A scalogram of one vibration snapshot from a rotating bearing is shown, computed with a continuous wavelet transform. Classify the bearing condition as one of: normal, inner_race, outer_race, ball.
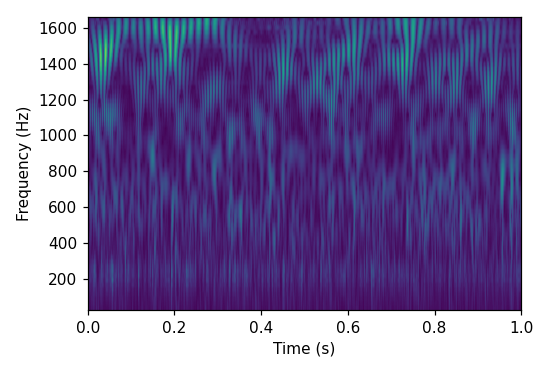
Answer: normal